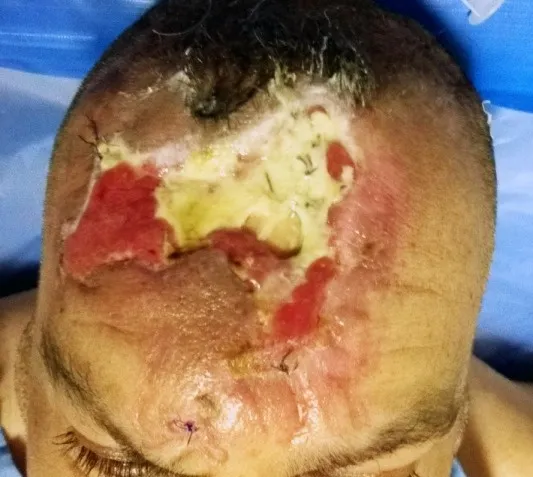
The defect in the central area of the forehead with signs of previous repair associated with bone exposure.
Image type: medical_photograph (skin_photograph)